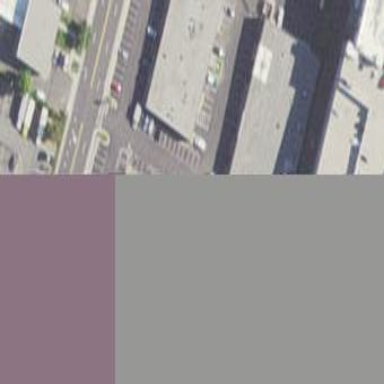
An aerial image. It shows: Commercial building.